Question: I have a some java code that simulates bank transfers. The account class simply has a balance field and a transfer method that add some balance to the balance field.
The TransferManager defines a Transfer class which takes two Account objects to transfer a given amount from the one account to the other that are passed as parameters.
The Manager itself has two important methods that need to be synchronized because the both operate on the same resource and they will be called in a threaded way:
'''
public synchronized void issueTransfer(Account from, Account to, int amount) {
openTransfers.add(new Transfer(from, to, amount));
issuedTransfers++;
}
public synchronized void performTransfers() {
for(Transfer transaction : openTransfers) {
transaction.performTransfer();
performedTransfers++;
}
openTransfers.clear();
}
'''
Without the synchronization statement here I get NullPointerExceptions on the arraylist where Transfers are stored and read.
BankTest spawns 10 threads, each issues 10 transfers. Just have a look at BankTest.java. The problem is that not always 10*10 transfers are issued. Sometimes there are 98 or 99:

Do I have to add synchronization to BankTest.java? What should I do? Any other ideas or suggestions?
: <URL>
: <URL>
: <URL>
: <URL>
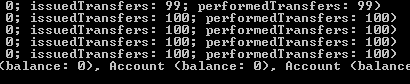
Answer: '''
try {
Thread.sleep(60);
} catch (InterruptedException e) {
e.printStackTrace();
}
'''
this does not guarantee that all threads are finished
instead keep all threads in a list and call join on all of them
'''
try {
for(Thread thr:threads)thr.join();
} catch (InterruptedException e) {
e.printStackTrace();
}
'''